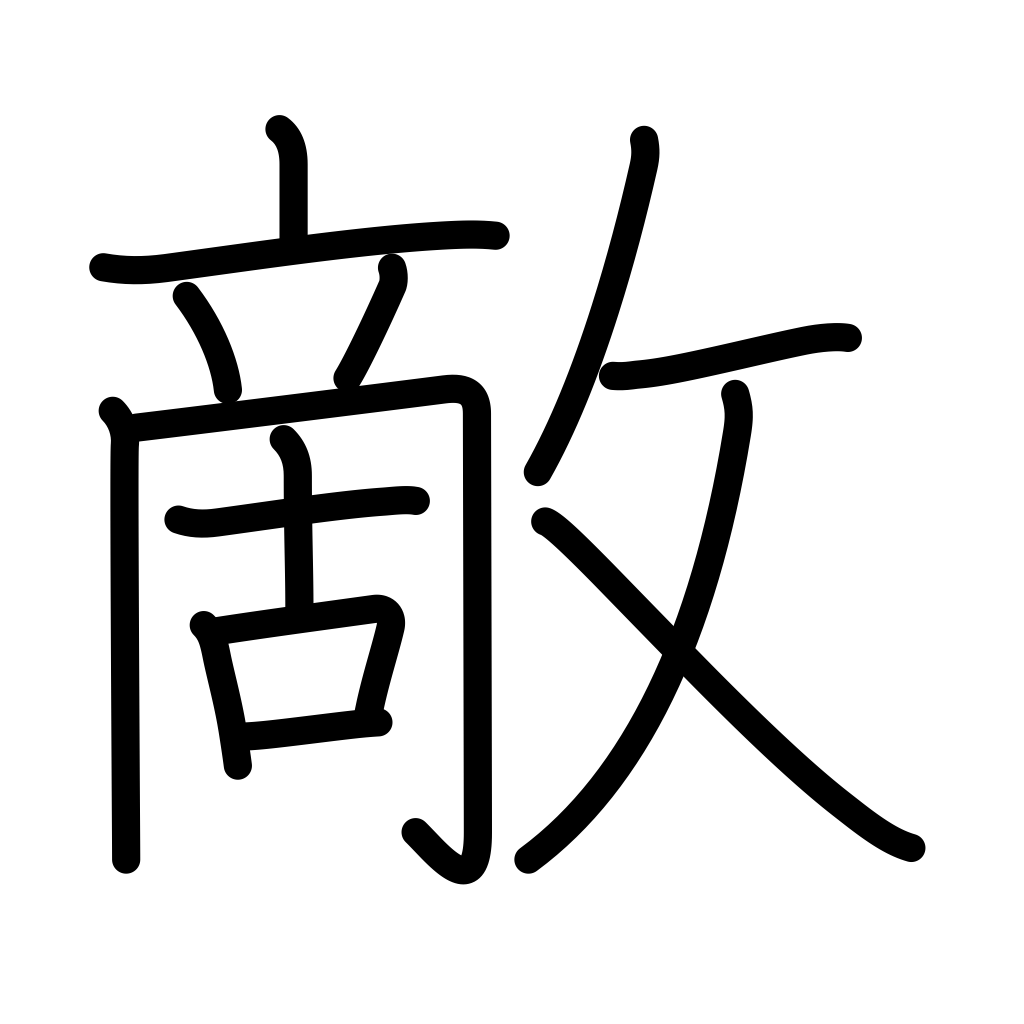
Meaning: enemy, foe, opponent